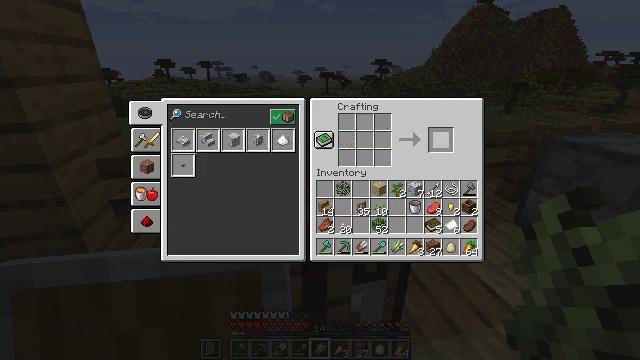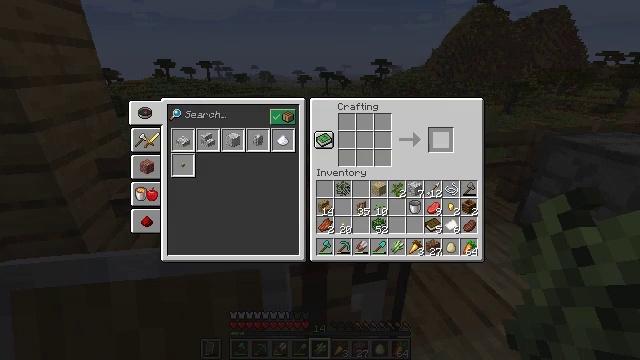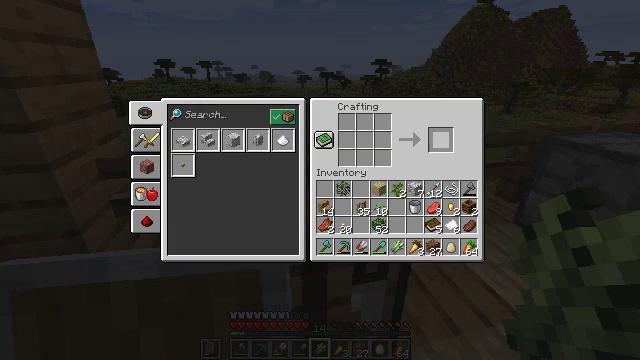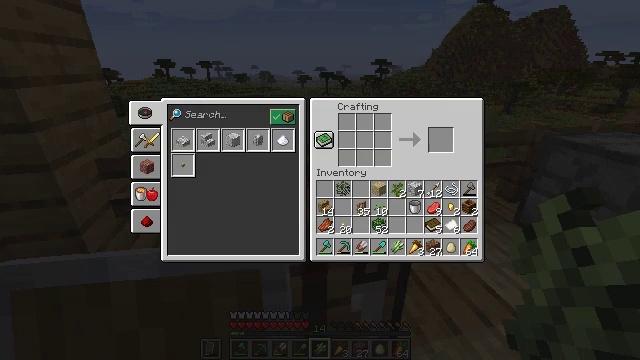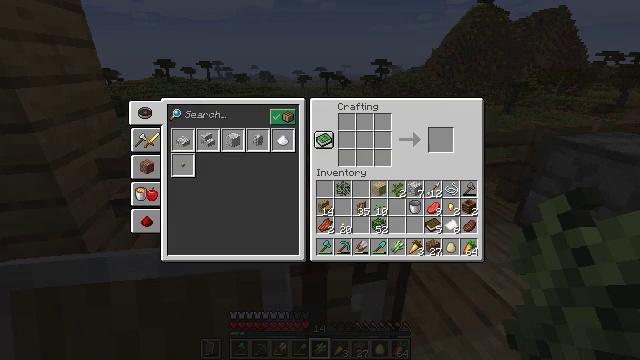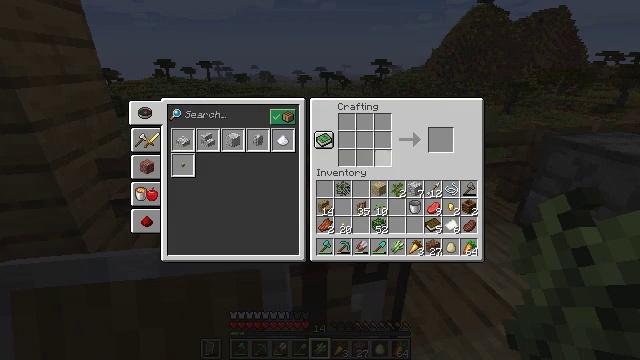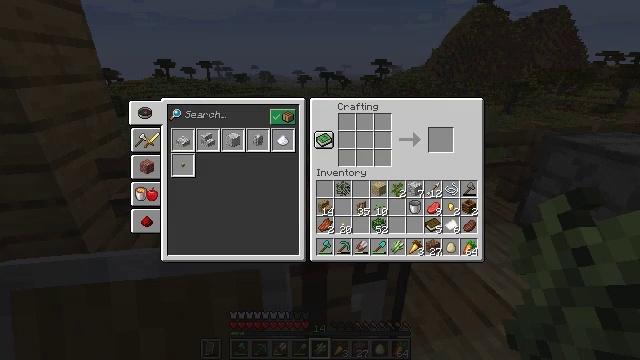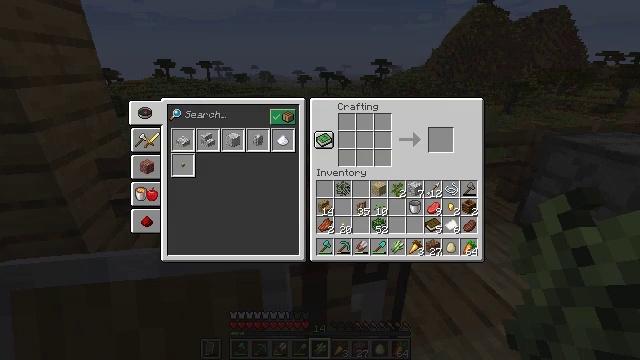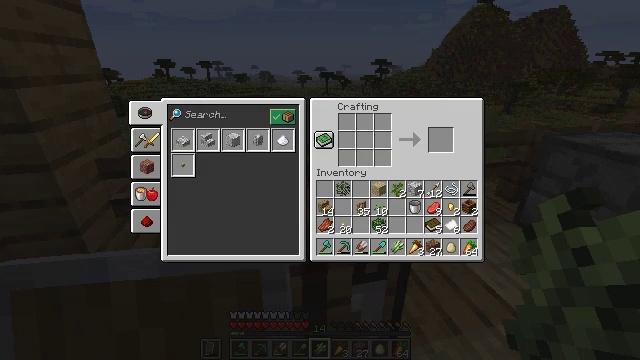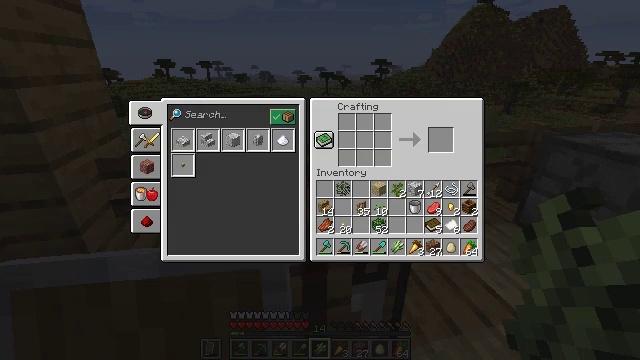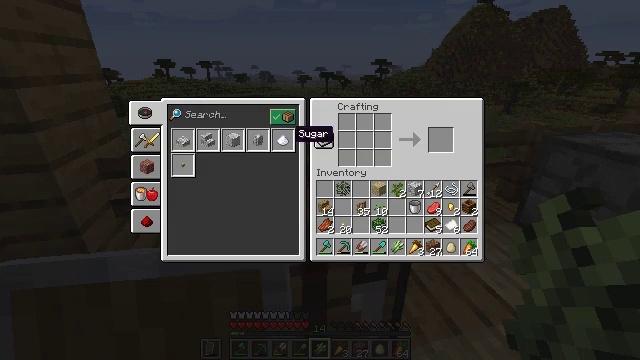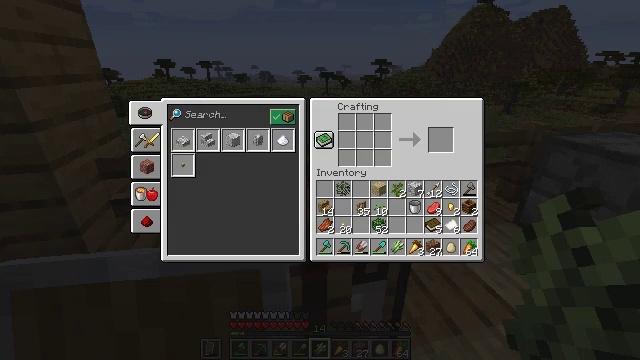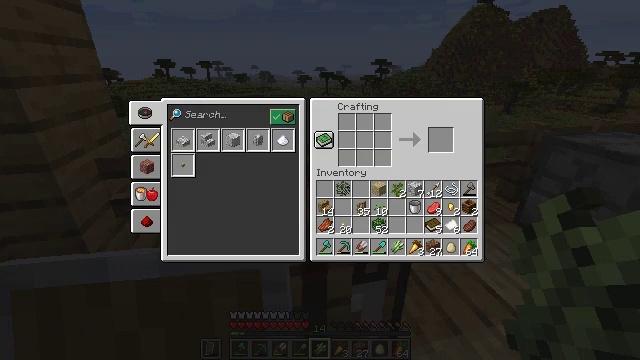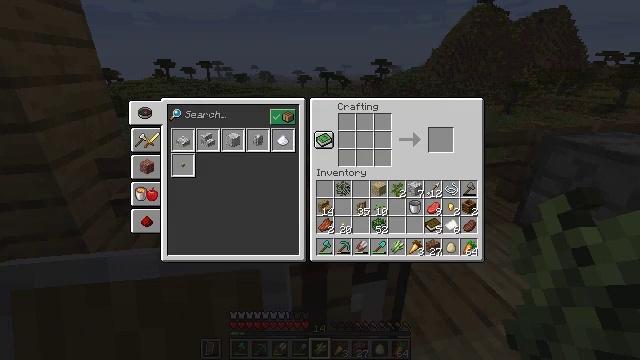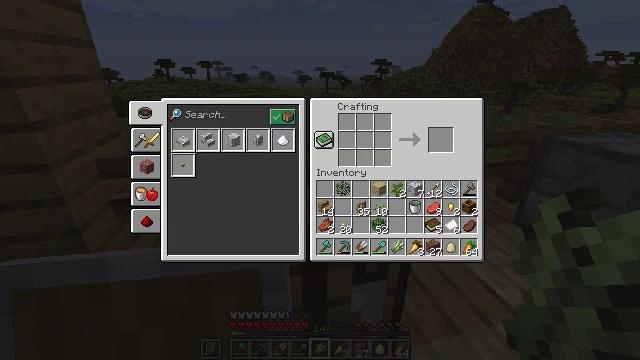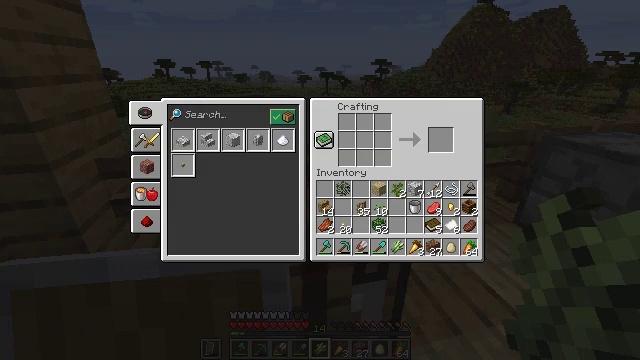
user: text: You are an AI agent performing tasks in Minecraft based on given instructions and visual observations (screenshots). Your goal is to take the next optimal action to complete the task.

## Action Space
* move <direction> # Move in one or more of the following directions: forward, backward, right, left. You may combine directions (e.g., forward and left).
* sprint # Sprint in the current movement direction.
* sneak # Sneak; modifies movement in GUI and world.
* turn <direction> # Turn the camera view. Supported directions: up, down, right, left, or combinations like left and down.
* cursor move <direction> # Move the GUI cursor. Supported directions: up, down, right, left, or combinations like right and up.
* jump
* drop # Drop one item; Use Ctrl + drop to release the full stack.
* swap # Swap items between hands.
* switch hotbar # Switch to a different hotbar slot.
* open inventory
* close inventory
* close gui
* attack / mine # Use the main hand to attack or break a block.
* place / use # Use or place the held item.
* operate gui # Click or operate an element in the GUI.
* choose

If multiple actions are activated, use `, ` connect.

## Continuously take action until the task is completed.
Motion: motion action
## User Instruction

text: Break the tall rose bush.
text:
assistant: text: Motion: sneak, open gui
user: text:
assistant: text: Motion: sneak
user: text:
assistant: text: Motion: sneak
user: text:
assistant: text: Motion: sneak
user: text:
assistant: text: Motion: sneak, cursor move left
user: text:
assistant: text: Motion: sneak, cursor move left and up
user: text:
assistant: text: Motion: sneak
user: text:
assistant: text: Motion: sneak
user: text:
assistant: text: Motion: no_op
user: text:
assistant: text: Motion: cursor move left
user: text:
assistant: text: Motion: cursor move left and down
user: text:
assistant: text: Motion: cursor move left and down
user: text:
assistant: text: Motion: no_op
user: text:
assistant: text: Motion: no_op
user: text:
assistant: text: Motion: cursor move right
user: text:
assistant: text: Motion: cursor move right
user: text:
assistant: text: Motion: cursor move right and down
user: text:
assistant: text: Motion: cursor move right and down
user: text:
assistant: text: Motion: cursor move right and down
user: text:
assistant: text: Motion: cursor move right and down
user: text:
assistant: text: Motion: no_op
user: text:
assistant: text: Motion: no_op
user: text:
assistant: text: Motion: no_op
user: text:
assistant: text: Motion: cursor move right and down
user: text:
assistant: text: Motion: cursor move right and down
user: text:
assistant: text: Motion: cursor move right
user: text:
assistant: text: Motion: no_op
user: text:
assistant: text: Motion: no_op
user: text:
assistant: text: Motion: no_op
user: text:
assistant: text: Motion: cursor move left